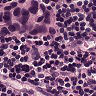
Metastatic tissue present: yes